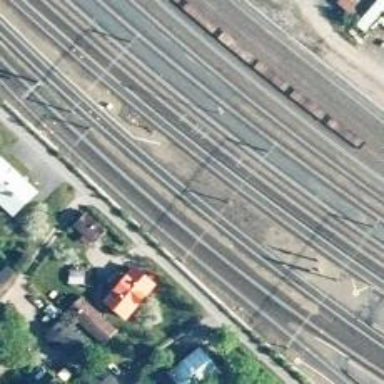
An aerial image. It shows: Rail siding with electrified contact lines.